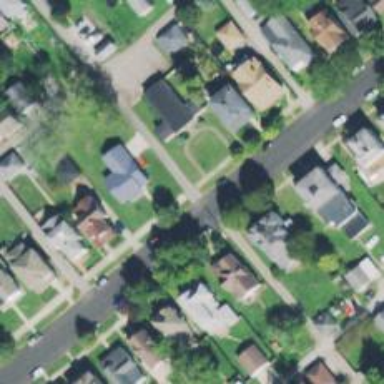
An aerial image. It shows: Alley classified as service road.